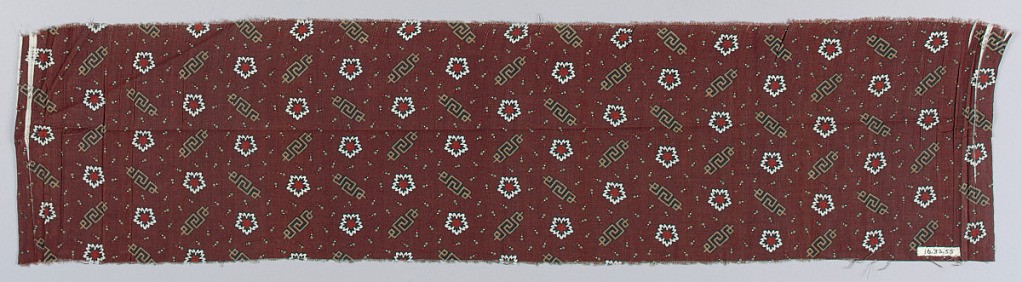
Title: Textile
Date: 1870–80
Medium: cotton Technique: roller printed on plain weave
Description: Dark reddish brown ground with an allover design of flowers, Greek frets and small dots in red, white, light brown and black.